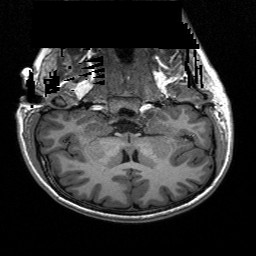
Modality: T1w
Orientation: sagittal
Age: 21
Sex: female
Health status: healthy
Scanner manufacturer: siemens
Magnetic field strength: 3 T
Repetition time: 3.2 s